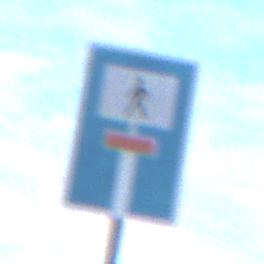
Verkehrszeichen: SackgasseFussgaengerDurchlaessig
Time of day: SunriseSunset
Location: Outdoor (Suburban)
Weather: PartlyCloudy
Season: NotSpecified
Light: Natural